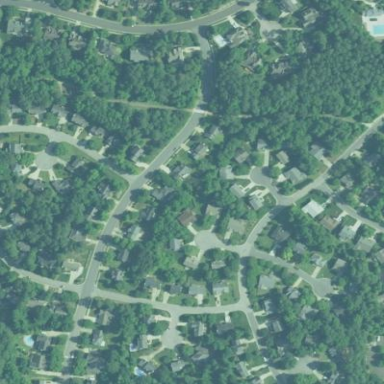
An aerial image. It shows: Residential neighbourhood.